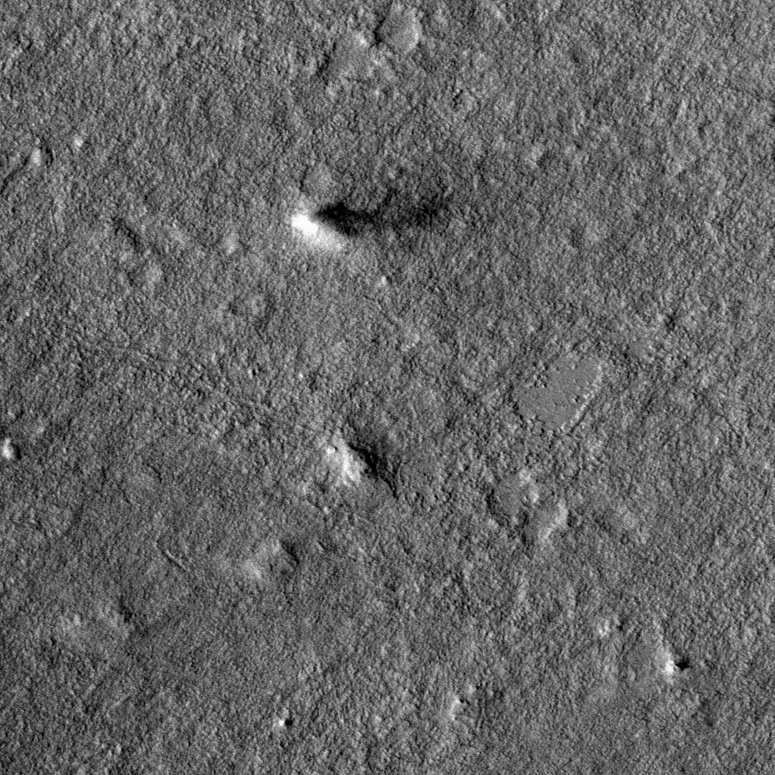
Label: dustdevil